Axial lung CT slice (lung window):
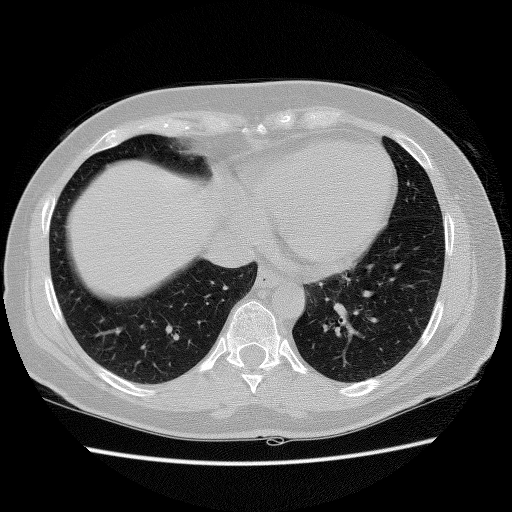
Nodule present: no